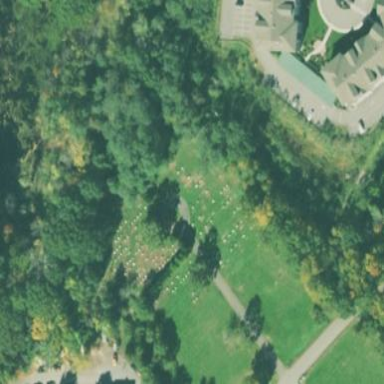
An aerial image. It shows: Cemetery with historic significance.